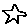
Label: star